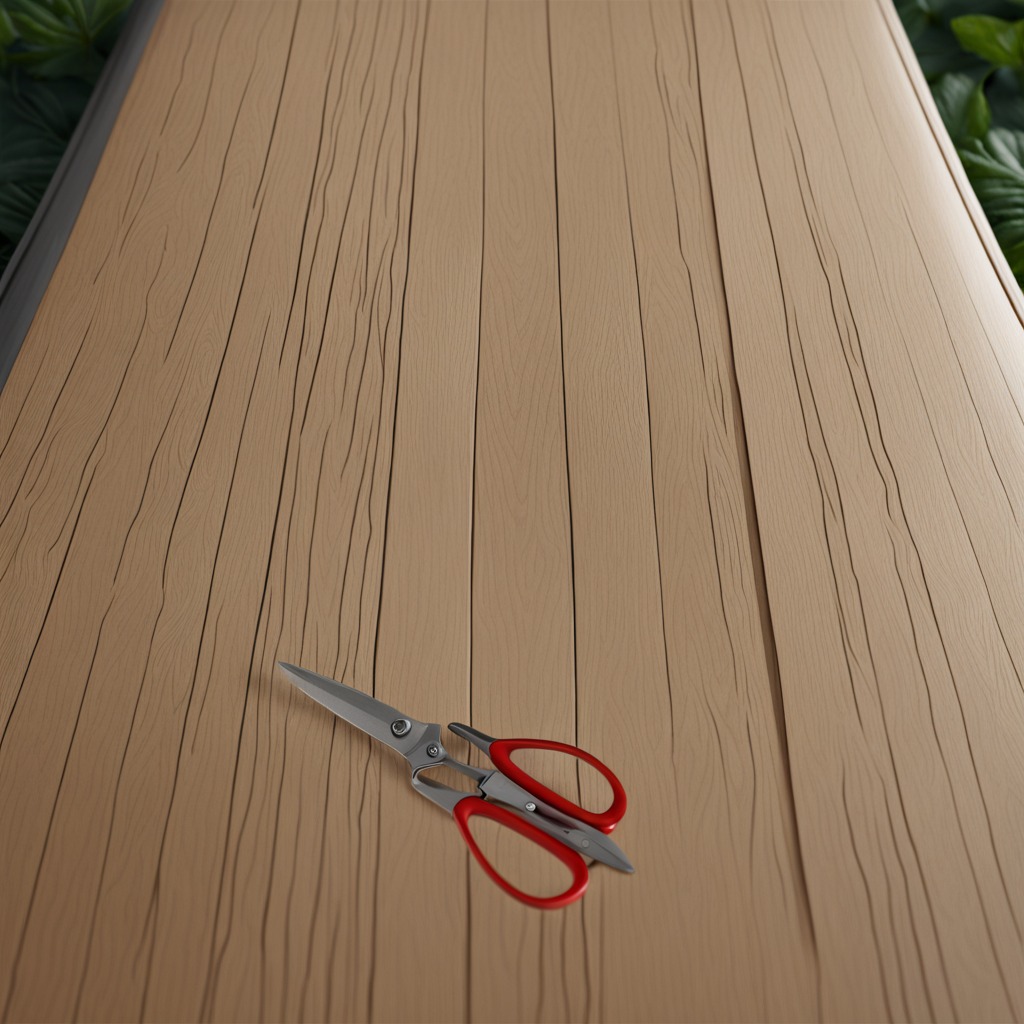
A scissor is lying on the wooden table.